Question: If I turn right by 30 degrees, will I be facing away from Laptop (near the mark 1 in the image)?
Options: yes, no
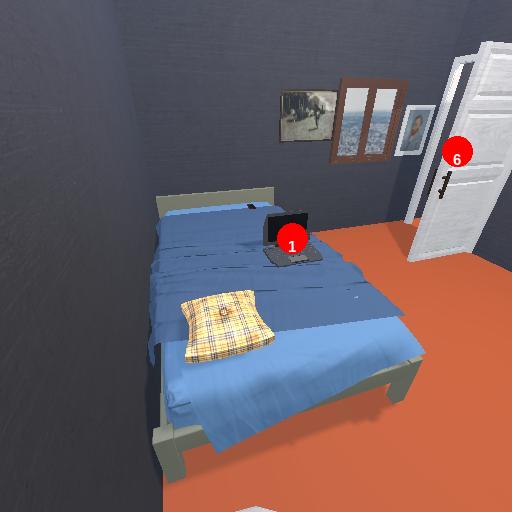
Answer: yes